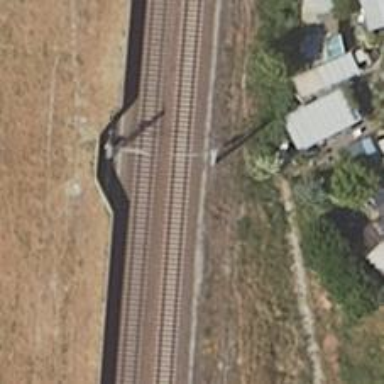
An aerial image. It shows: Electrified contact line.